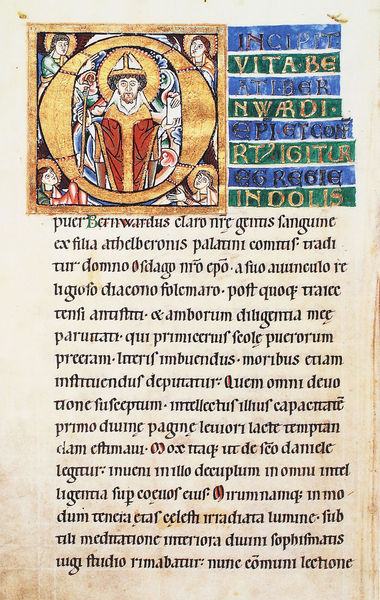
Titel: Vita Bernwardi
Standort: Herstellungsort: Hildesheim (EU - D - Nds)
Institution: Hannover, Niedersächsisches Hauptstaatsarchiv
Schlagwörter: blau, mann, grün, symbol, weiss, zeichen, rot, ornament, bildnis, geistlicher, gold, engel, schrift, papier, bischof, könig, papst, inschrift, buch, seite, text, buchstaben, initiale, worte, buchseite, pergament, wappen, heiligenschein, leben, heiliger, zeilen, fraktur, quadrat, golf, wort, latein, lateinisch, initial, buchmalerei, evangelium, evangeliar, vita, pallium, illumination, o, bernwardt, bernwardtsevangeliar, bernward, bernwanrd